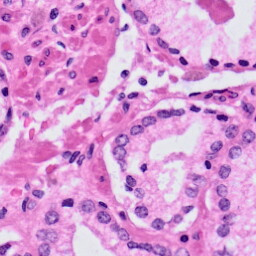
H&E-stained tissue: Prostate